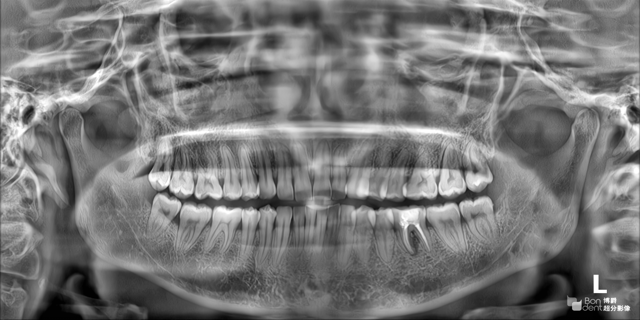
adult